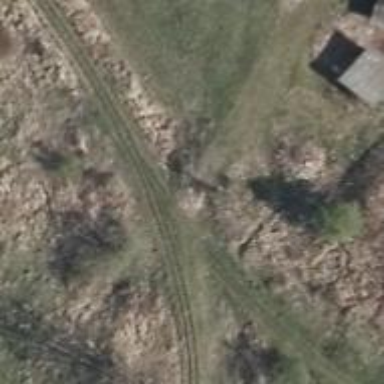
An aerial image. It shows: Railway level crossing.